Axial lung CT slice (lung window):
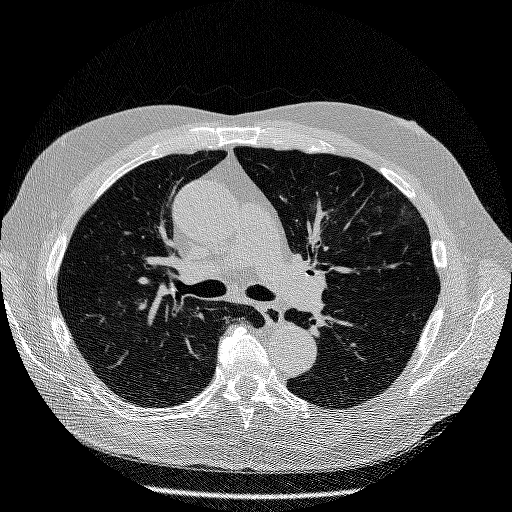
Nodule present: no